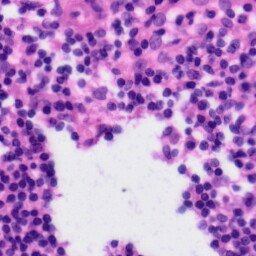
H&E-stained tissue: Tonsil